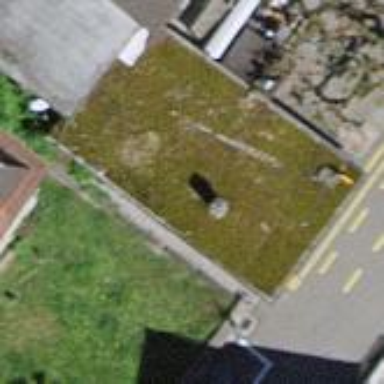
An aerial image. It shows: Building that serves as kiosk.